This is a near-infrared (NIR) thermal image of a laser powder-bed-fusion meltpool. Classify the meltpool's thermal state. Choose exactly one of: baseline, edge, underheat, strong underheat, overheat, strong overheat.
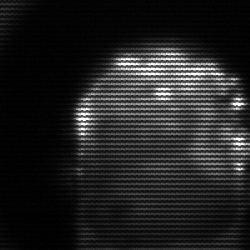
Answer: baseline